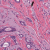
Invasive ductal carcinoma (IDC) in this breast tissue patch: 1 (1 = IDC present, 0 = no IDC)